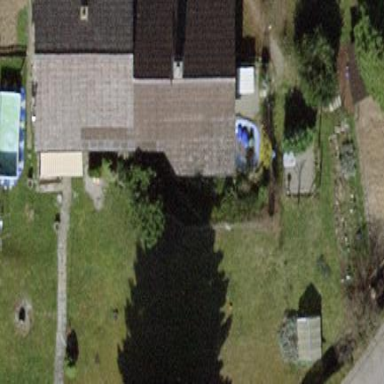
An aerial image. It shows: Gabled roofed house.